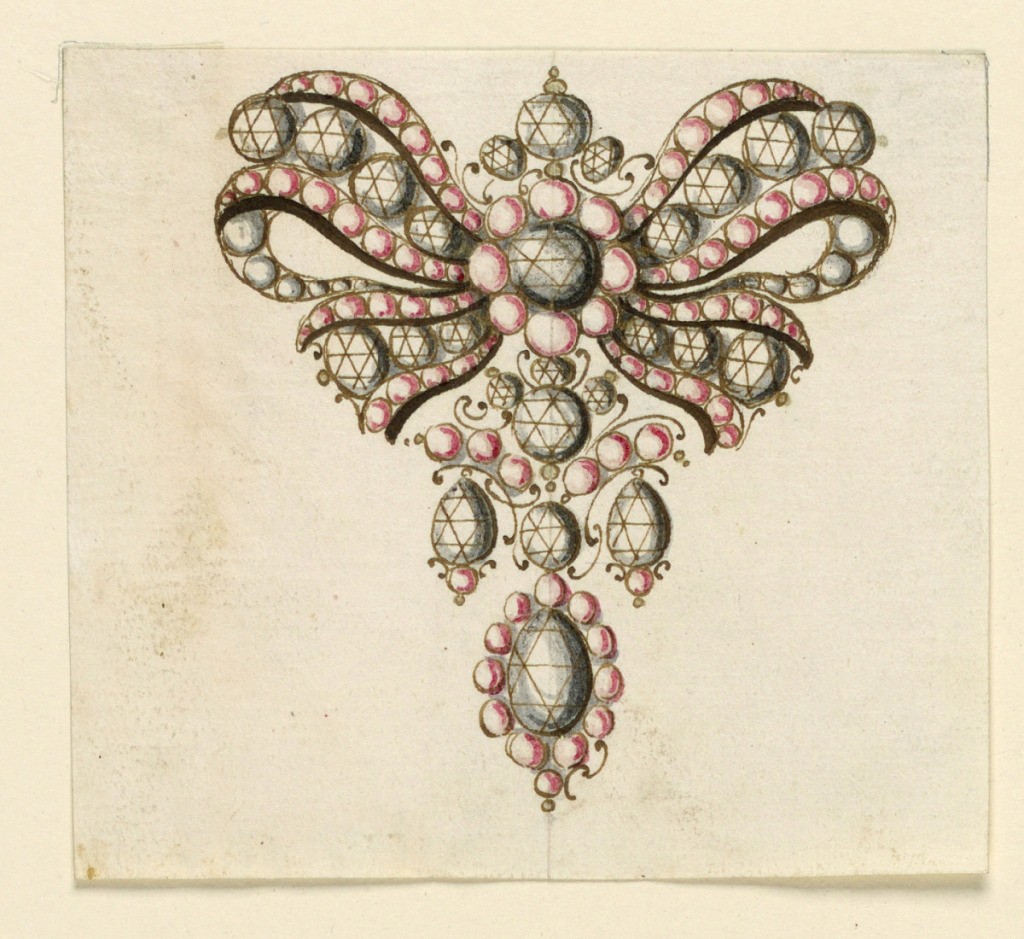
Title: Design for pendant
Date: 1725–50
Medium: Pen, brush, sepia, grey, red water colors. Paper
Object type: Drawing
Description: Horizontal rectangle. Above is a knot formed by a ribbon, with three rows of diamonds. Below: hanging diamonds. Red diamonds in secondary places.